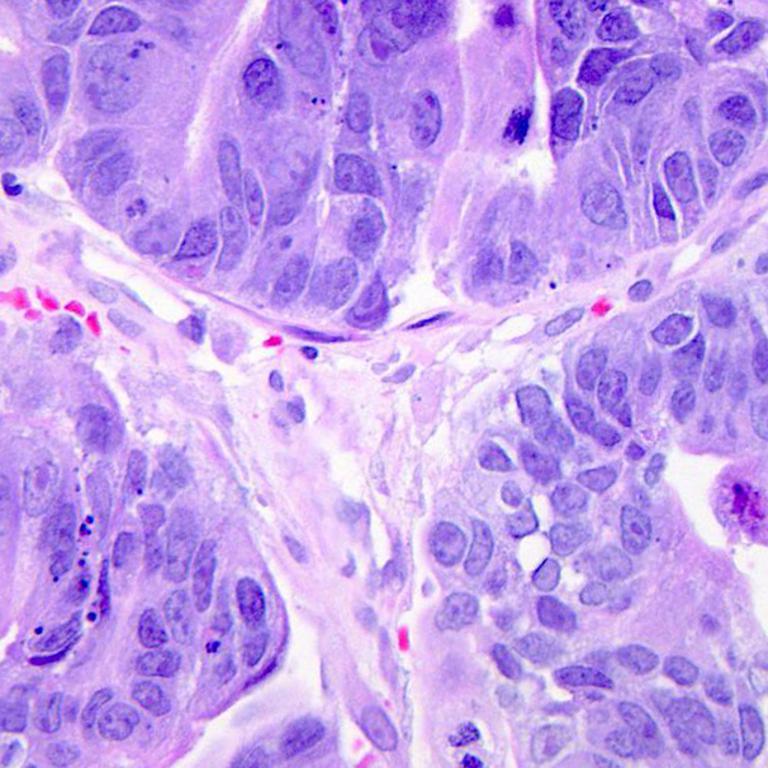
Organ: colon
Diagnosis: adenocarcinomas